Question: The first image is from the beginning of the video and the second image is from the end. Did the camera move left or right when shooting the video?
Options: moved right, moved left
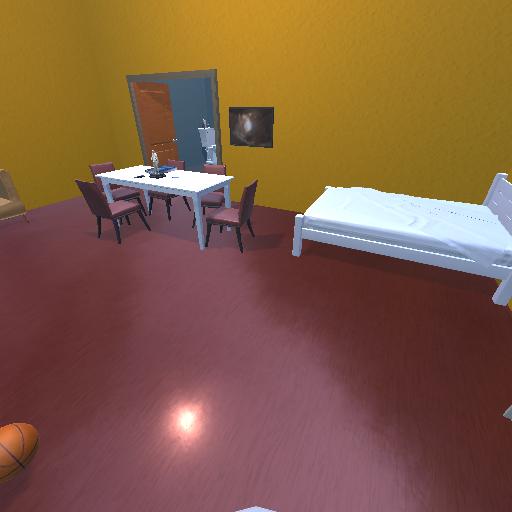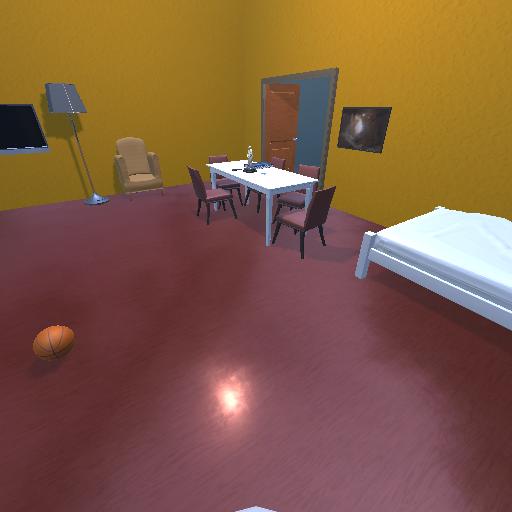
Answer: moved right